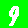
Digit: 9